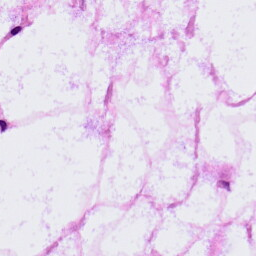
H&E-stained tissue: LymphNode